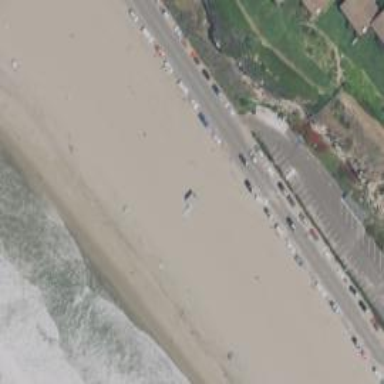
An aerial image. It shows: Lifeguard on duty.